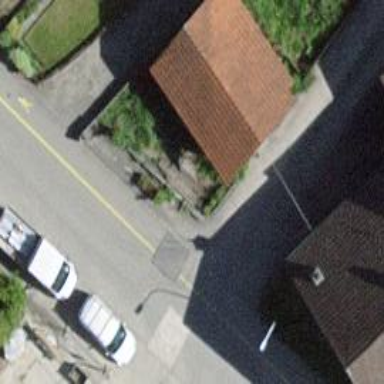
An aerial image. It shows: Garage.